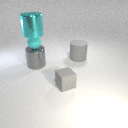
small gray rubber cube in front of large gray metal cylinder